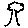
Label: tree